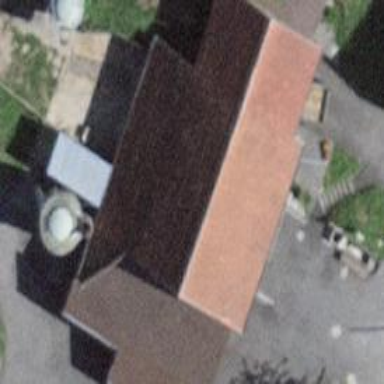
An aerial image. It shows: Rural barn.